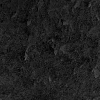
Atmospheric dust classification: not_dusty